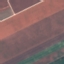
Land use / land cover class: AnnualCrop